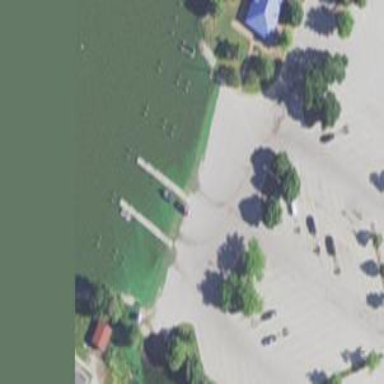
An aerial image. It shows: Slipway for leisure land vehicles on service road.